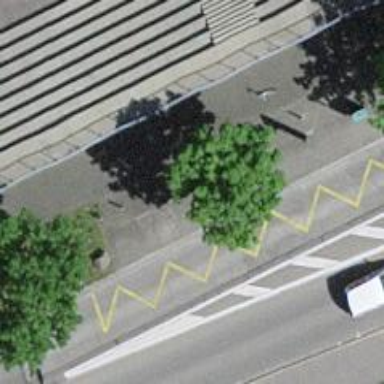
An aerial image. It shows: Bollard.